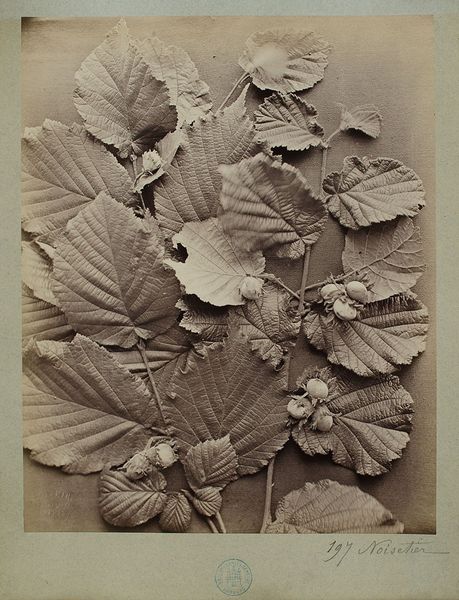
Titel: 197. Noisetier
Künstler: Constant Alexandre Famin
Standort: Hamburg
Institution: Museum für Kunst und Gewerbe Hamburg
Schlagwörter: baum, blume, strauch, stillleben, foto, fotografie, photographie, blumenstillleben, photo, karton, haselnuss, albumin, lichtbild, naturfotografie, sachfotografie, bildwerke, hasel, angewandte und bildende kunst, hessische systematik, bäume, sträucher, nüsse, tierfotografie, naturphotographie, tierphotographie, schwarzweißpositivverfahren, silbersalzverfahren, schwarzweißfotografie, objektstudien, sachphotographie, albuminpapier, früchtestillleben, blumenstück